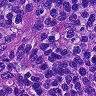
Metastatic tissue present: yes